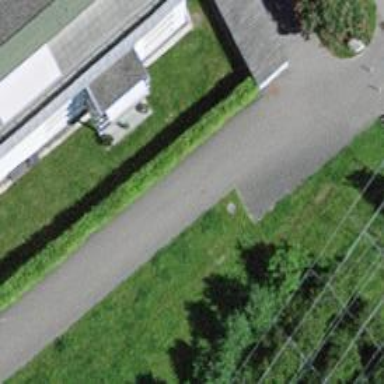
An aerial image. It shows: Bollard barrier.